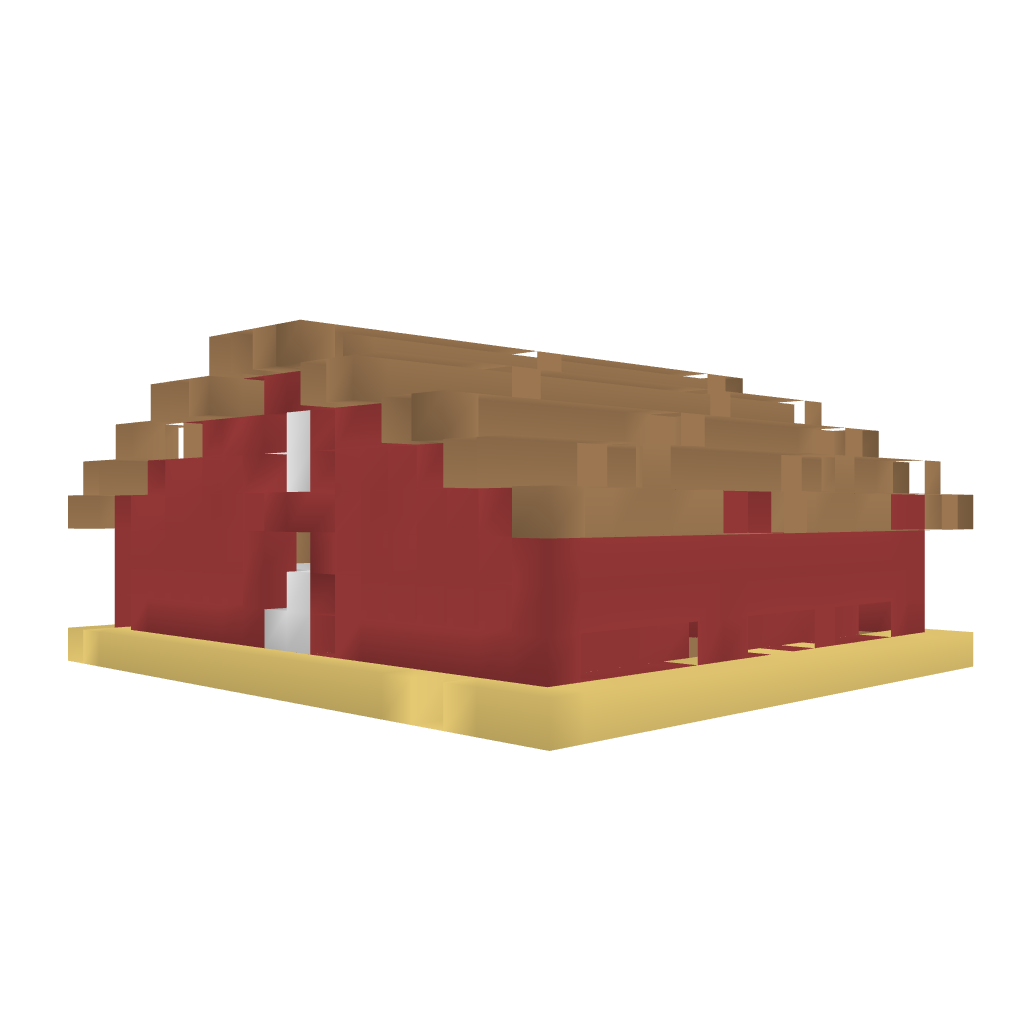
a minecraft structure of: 4-horse Stable good quality